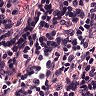
Metastatic tissue present: no